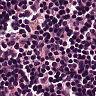
Metastatic tissue present: no